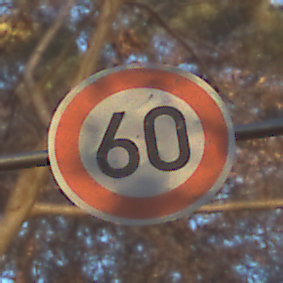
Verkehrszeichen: Geschwindigkeit60
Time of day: SunriseSunset
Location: Outdoor (Nature)
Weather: Clear
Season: Autumn
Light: Natural